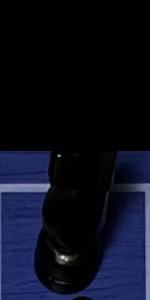
Label: Knight_Black